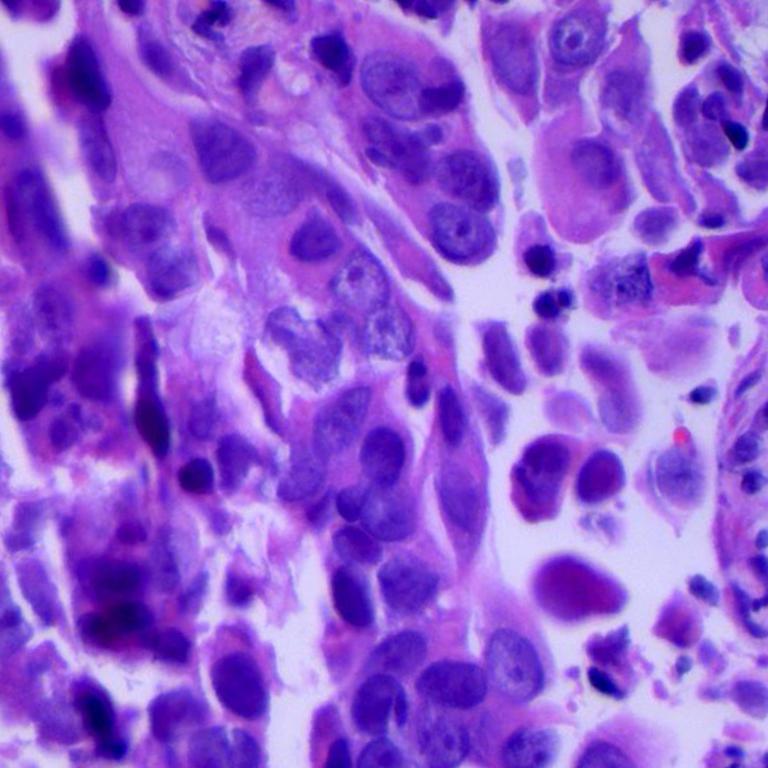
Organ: lung
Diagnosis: adenocarcinomas